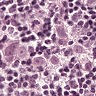
Metastatic tissue present: yes